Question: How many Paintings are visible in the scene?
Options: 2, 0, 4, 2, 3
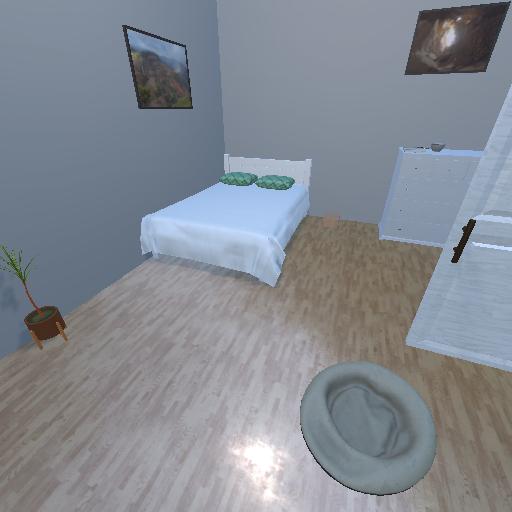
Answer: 2